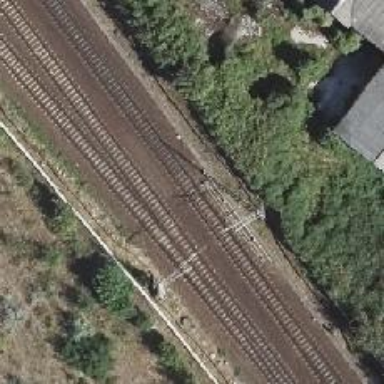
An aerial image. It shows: Railway switch with the turnout side on the right.